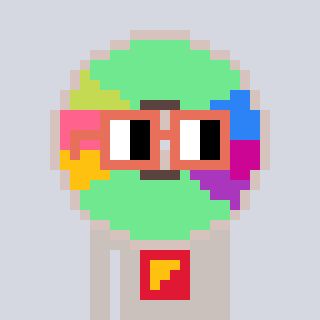
a pixel art character with square orange glasses, a cd-shaped head and a foggrey-colored body on a cool background